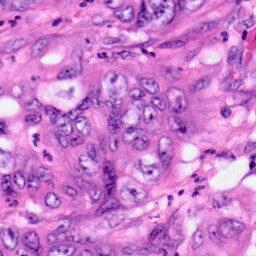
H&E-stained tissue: Pancreatic